Question: I am using bootstrap for style.
The HTML is similar to:
'''
<td>
<div class="form-group">
<label class="radio inline">
<input type="radio" ng-model="domain.alignment" value="R"> R
</label>
</div>
</td>
'''
and the Css:
'''
label {display: block;}
'''
The outcome is as below:

How should I fix it?
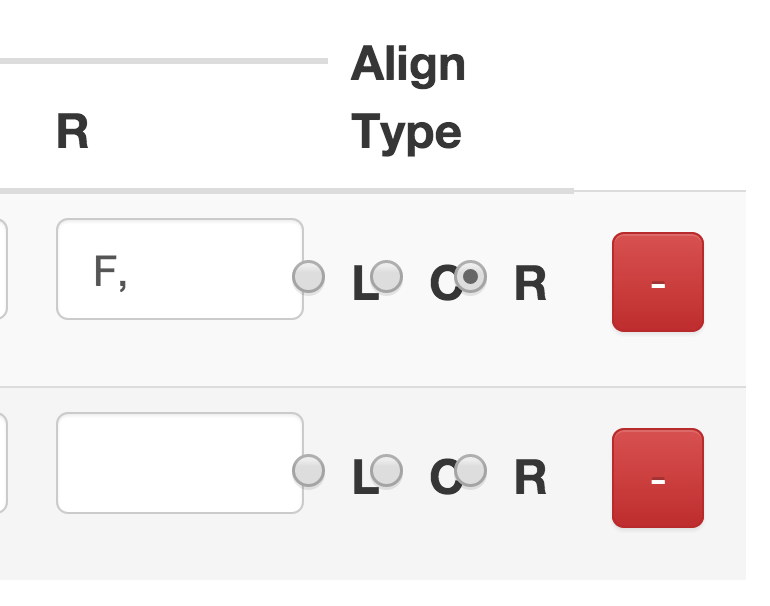
Answer: Few things that I found. '<div class="form-group">' doesn't seem to be necessary here, and you're missing the '-' on '<label class="radio inline'>, which should be 'radio-inline'. The following layout seems to work:
'''
<td>
<label class="radio-inline">
<input name="alignment" value="left" type="radio"> L
</label>
<label class="radio-inline">
<input name="alignment" value="center" type="radio"> C
</label>
<label class="radio-inline">
<input name="alignment" value="right" type="radio"> R
</label>
</td>
'''
See the <URL> for an example.